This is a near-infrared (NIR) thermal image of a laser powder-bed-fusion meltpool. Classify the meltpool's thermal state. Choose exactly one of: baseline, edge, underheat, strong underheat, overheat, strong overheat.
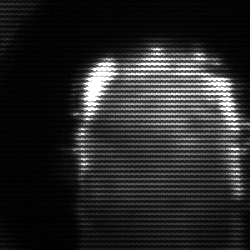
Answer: baseline